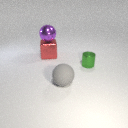
large red metal cube behind large gray rubber sphere